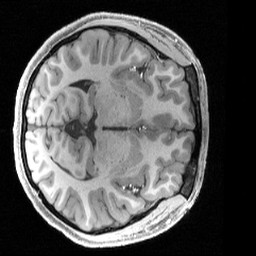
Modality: T1w
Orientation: axial
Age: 20
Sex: female
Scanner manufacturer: siemens
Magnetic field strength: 3 T
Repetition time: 2.4 s
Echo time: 0.00224 s